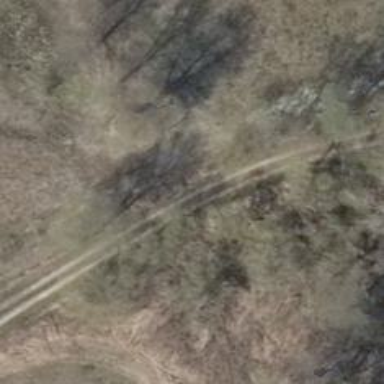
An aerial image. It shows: Grass track with grade3 track type.